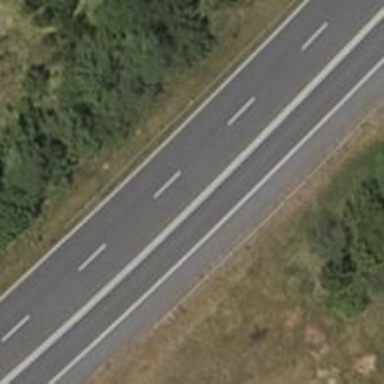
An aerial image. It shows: Asphalt road classified as trunk highway.